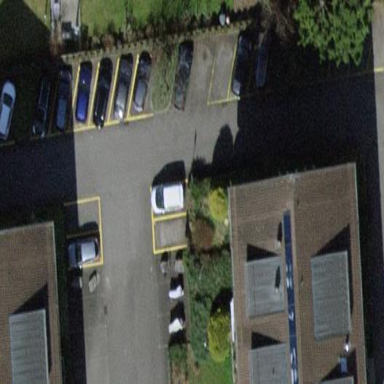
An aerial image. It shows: Street side parking area.